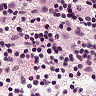
Metastatic tissue present: no